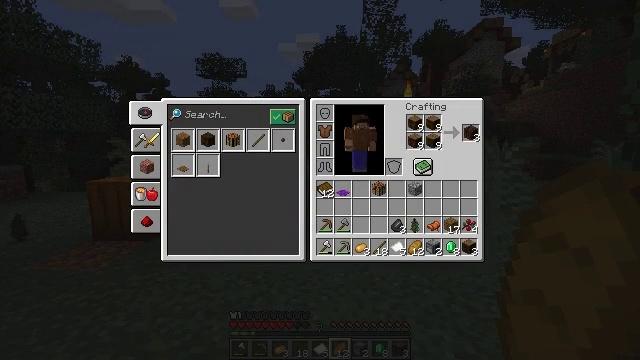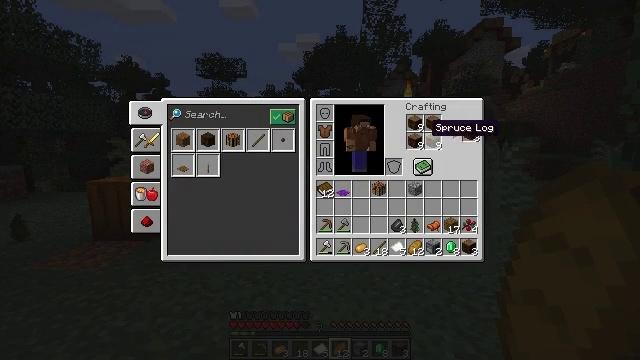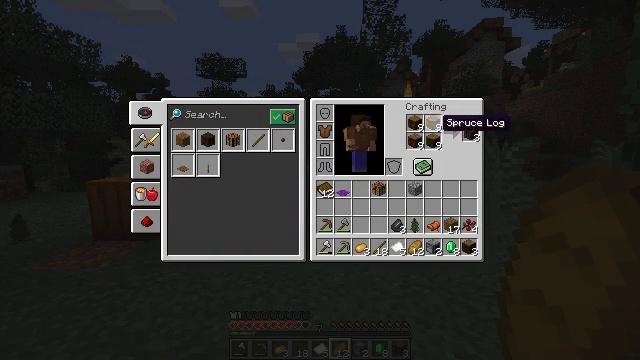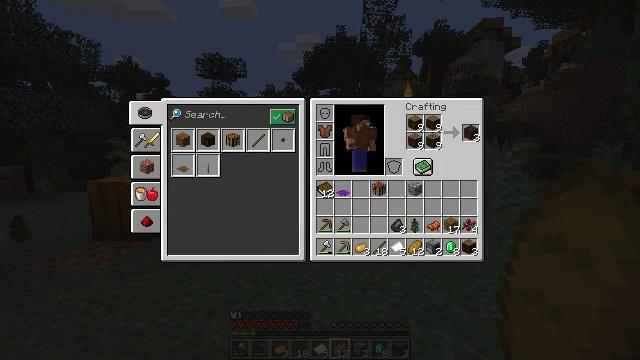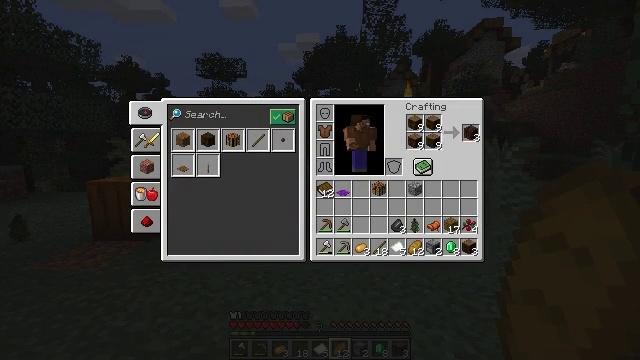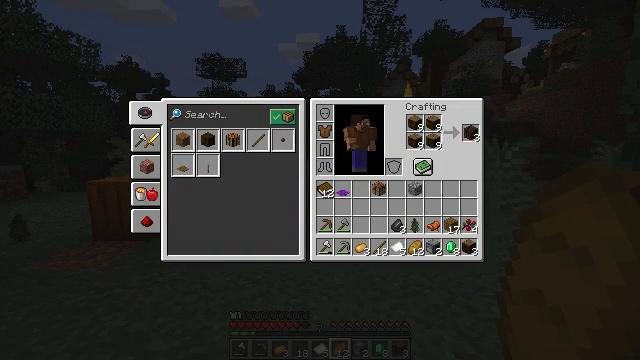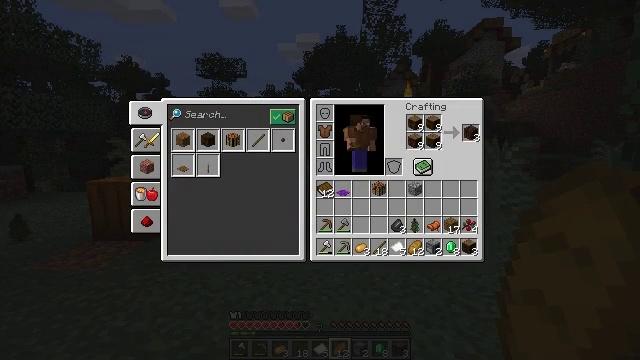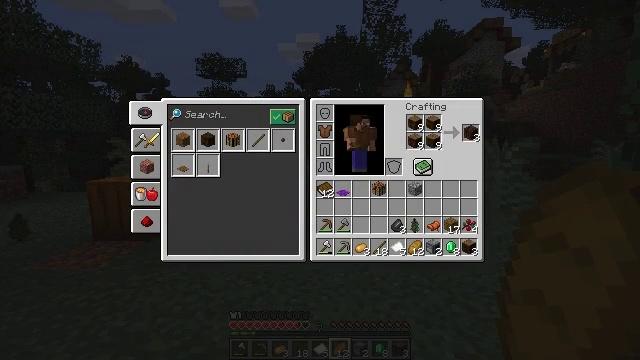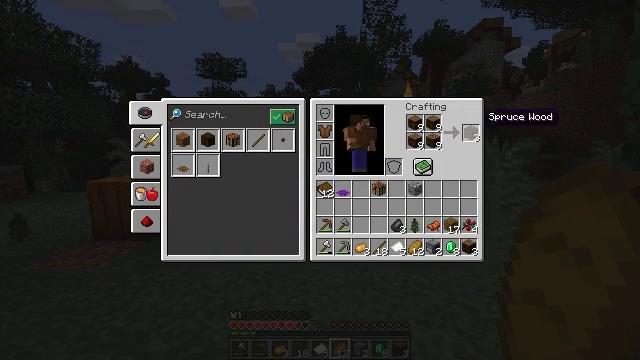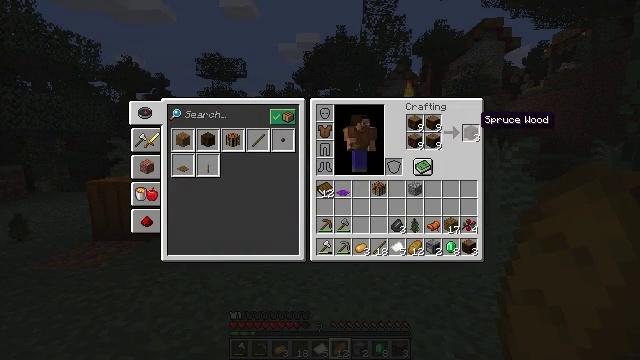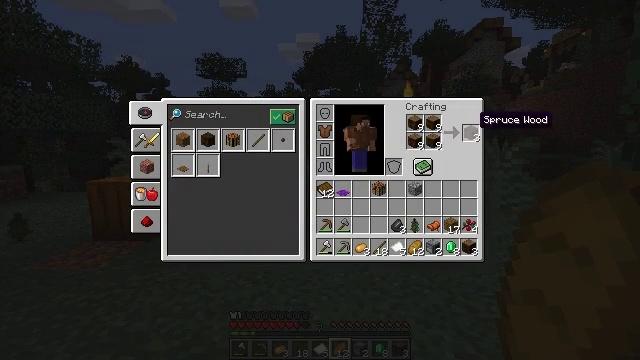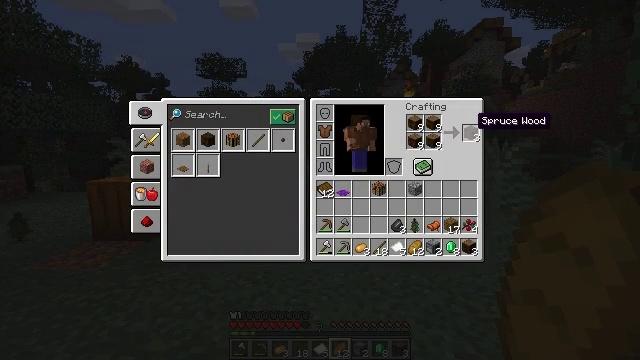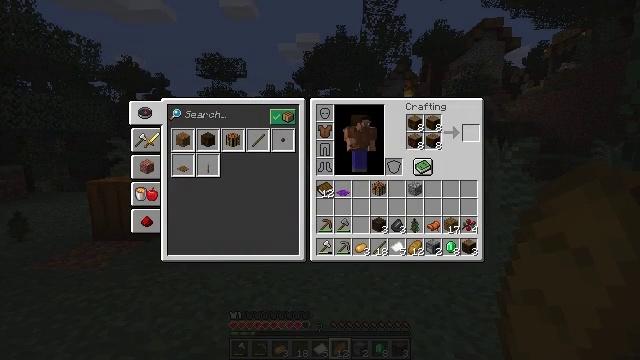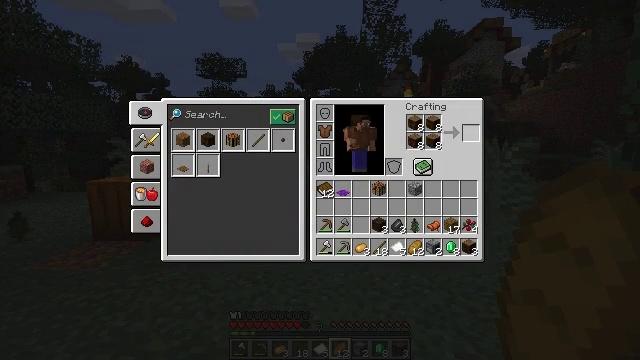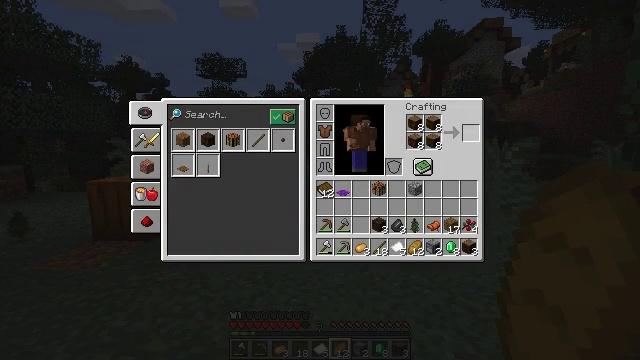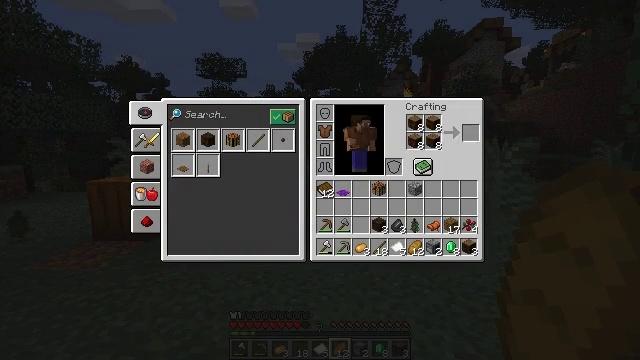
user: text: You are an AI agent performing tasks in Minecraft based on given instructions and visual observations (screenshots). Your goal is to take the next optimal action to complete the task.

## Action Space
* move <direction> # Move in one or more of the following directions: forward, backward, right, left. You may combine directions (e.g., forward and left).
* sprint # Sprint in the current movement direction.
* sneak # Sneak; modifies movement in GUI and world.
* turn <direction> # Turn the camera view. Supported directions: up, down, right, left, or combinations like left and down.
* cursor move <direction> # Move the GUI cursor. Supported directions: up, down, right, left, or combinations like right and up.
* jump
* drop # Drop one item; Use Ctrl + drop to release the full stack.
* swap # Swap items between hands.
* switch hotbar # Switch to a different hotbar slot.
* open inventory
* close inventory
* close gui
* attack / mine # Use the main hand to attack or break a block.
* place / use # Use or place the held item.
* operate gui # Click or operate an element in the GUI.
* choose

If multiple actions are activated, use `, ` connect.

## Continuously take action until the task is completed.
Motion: motion action
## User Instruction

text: Make spruce wood from spruce logs.
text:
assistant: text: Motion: sneak, cursor move right
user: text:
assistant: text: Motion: sneak, cursor move right
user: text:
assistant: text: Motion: sneak, cursor move right
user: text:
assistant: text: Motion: sneak, cursor move right
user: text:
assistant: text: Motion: sneak, cursor move right
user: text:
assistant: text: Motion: sneak
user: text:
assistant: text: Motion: sneak
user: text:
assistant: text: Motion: sneak
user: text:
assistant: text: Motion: sneak
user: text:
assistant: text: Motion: sneak
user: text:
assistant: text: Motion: sneak
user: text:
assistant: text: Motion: sneak, operate gui
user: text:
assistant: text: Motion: sneak, operate gui
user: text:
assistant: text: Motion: sneak, operate gui
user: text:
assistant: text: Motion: sneak, cursor move left
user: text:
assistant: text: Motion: sneak, cursor move left
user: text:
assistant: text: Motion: sneak